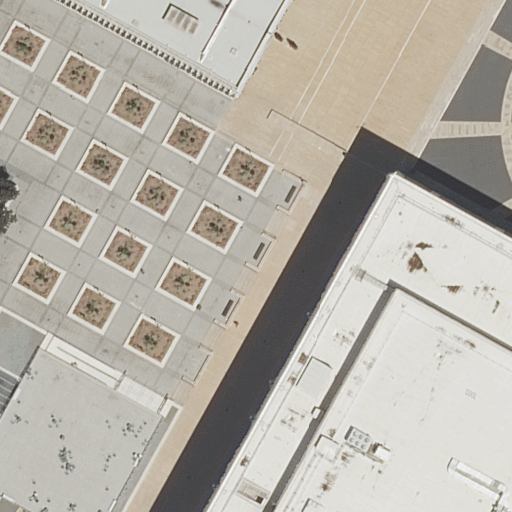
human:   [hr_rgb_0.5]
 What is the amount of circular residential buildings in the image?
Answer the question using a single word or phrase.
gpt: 0

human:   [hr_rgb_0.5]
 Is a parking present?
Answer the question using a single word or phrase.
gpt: yes

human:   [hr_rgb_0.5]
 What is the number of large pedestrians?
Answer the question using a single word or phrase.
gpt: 0

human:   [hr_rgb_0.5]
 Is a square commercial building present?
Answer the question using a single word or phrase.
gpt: no

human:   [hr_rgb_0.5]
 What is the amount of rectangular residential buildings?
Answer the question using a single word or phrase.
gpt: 2

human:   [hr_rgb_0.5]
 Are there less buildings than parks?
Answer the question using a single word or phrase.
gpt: no

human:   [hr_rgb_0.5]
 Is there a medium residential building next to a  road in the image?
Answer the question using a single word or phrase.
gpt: no

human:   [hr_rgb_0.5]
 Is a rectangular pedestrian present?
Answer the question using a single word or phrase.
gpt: yes

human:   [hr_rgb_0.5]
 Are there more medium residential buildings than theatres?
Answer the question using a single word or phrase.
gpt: no

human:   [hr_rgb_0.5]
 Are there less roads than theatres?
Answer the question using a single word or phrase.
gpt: no

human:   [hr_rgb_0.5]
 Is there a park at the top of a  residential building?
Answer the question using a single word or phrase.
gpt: yes

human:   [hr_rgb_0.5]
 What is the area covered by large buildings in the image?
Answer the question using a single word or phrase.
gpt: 3946m2

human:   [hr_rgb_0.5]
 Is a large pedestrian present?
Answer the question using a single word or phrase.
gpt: no

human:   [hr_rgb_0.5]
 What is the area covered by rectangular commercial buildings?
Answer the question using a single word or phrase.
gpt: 0m2

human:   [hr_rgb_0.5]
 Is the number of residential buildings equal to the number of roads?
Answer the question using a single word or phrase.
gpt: no

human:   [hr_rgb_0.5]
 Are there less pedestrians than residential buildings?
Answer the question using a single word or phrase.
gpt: yes

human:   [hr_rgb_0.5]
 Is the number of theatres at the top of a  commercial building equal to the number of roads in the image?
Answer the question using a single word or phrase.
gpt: no

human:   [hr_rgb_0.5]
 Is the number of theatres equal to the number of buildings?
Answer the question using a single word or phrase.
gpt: yes

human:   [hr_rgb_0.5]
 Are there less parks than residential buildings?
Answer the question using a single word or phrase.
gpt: yes

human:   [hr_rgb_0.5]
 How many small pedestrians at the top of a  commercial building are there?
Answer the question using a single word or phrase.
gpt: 0

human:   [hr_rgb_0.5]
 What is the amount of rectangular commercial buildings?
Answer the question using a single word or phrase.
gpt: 0

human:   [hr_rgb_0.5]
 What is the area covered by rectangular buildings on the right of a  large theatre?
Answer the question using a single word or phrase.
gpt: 3148m2

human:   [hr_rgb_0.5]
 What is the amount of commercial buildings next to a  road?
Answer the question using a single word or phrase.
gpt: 0

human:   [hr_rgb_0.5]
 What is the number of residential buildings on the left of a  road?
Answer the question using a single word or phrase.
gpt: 1

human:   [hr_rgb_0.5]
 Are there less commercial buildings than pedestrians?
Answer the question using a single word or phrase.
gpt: yes

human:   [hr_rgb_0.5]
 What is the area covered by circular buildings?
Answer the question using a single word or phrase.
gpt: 0m2

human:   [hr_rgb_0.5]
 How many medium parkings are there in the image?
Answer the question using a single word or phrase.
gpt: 0

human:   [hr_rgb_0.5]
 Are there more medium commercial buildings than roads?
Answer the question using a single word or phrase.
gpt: no

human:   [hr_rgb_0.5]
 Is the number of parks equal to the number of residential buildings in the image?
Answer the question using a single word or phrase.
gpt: no

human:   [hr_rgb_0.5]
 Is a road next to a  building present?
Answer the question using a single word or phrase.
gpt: yes

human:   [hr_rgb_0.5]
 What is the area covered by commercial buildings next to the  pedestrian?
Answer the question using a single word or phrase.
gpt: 0m2

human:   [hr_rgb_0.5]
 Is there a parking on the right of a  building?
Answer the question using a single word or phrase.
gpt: yes

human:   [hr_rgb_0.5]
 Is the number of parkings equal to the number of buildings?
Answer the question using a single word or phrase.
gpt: no

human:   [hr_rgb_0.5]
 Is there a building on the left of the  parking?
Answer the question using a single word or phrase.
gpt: yes

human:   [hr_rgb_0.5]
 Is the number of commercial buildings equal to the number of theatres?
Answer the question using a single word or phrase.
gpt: no

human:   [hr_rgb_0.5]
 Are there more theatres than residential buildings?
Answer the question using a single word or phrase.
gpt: no